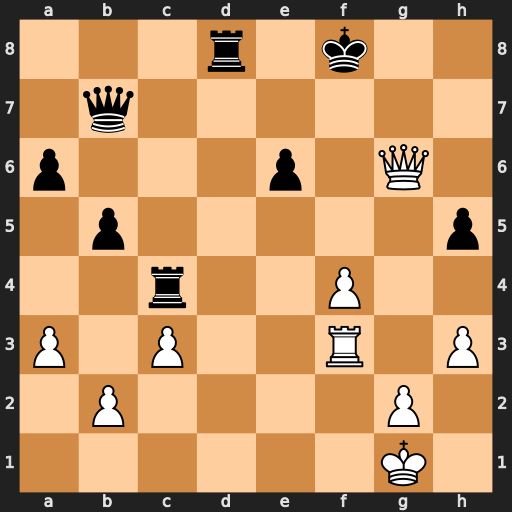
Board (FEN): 3r1k2/1q6/p3p1Q1/1p5p/2r2P2/P1P2R1P/1P4P1/6K1
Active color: w
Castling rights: -
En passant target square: -
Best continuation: Qf6+ Ke8 Qh8+ Kd7 Rd3+